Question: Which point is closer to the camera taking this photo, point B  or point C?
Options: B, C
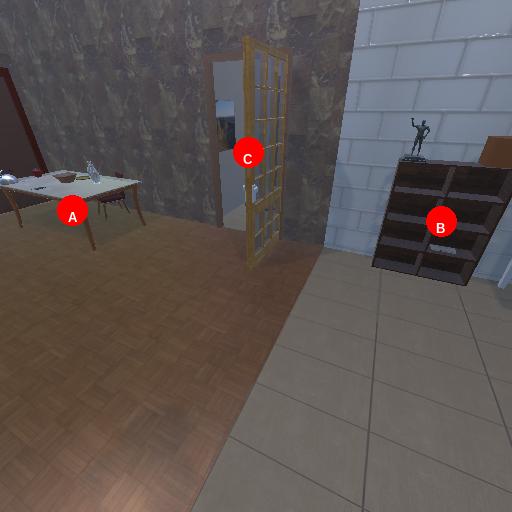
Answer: B